Question: I am using C++ and the Windows Framework. Is there a way to add my own custom tile to the Windows 10 Action Center, like this?

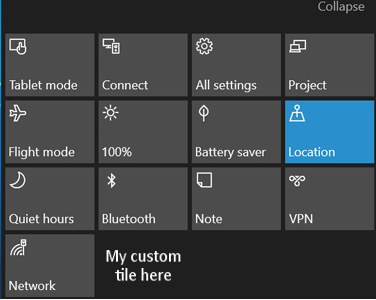
Answer: Right now there is no way to add a "Quick Action" button. You can try adding a request (or upvote an existing item) on the <URL>.